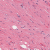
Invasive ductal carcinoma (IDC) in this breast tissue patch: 1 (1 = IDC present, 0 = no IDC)